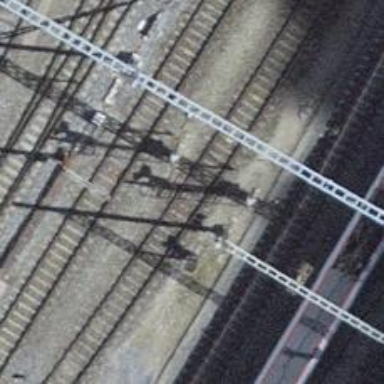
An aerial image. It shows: Railway signal.